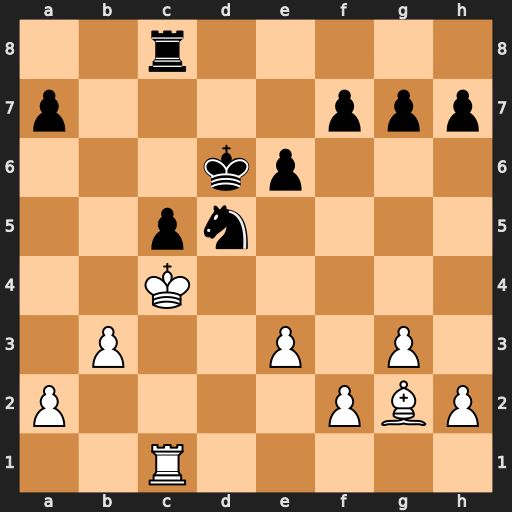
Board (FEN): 2r5/p4ppp/3kp3/2pn4/2K5/1P2P1P1/P4PBP/2R5
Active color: w
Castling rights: -
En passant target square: -
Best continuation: Rd1 Rb8 a3 Kc6 Bxd5+ exd5+ Rxd5